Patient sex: M
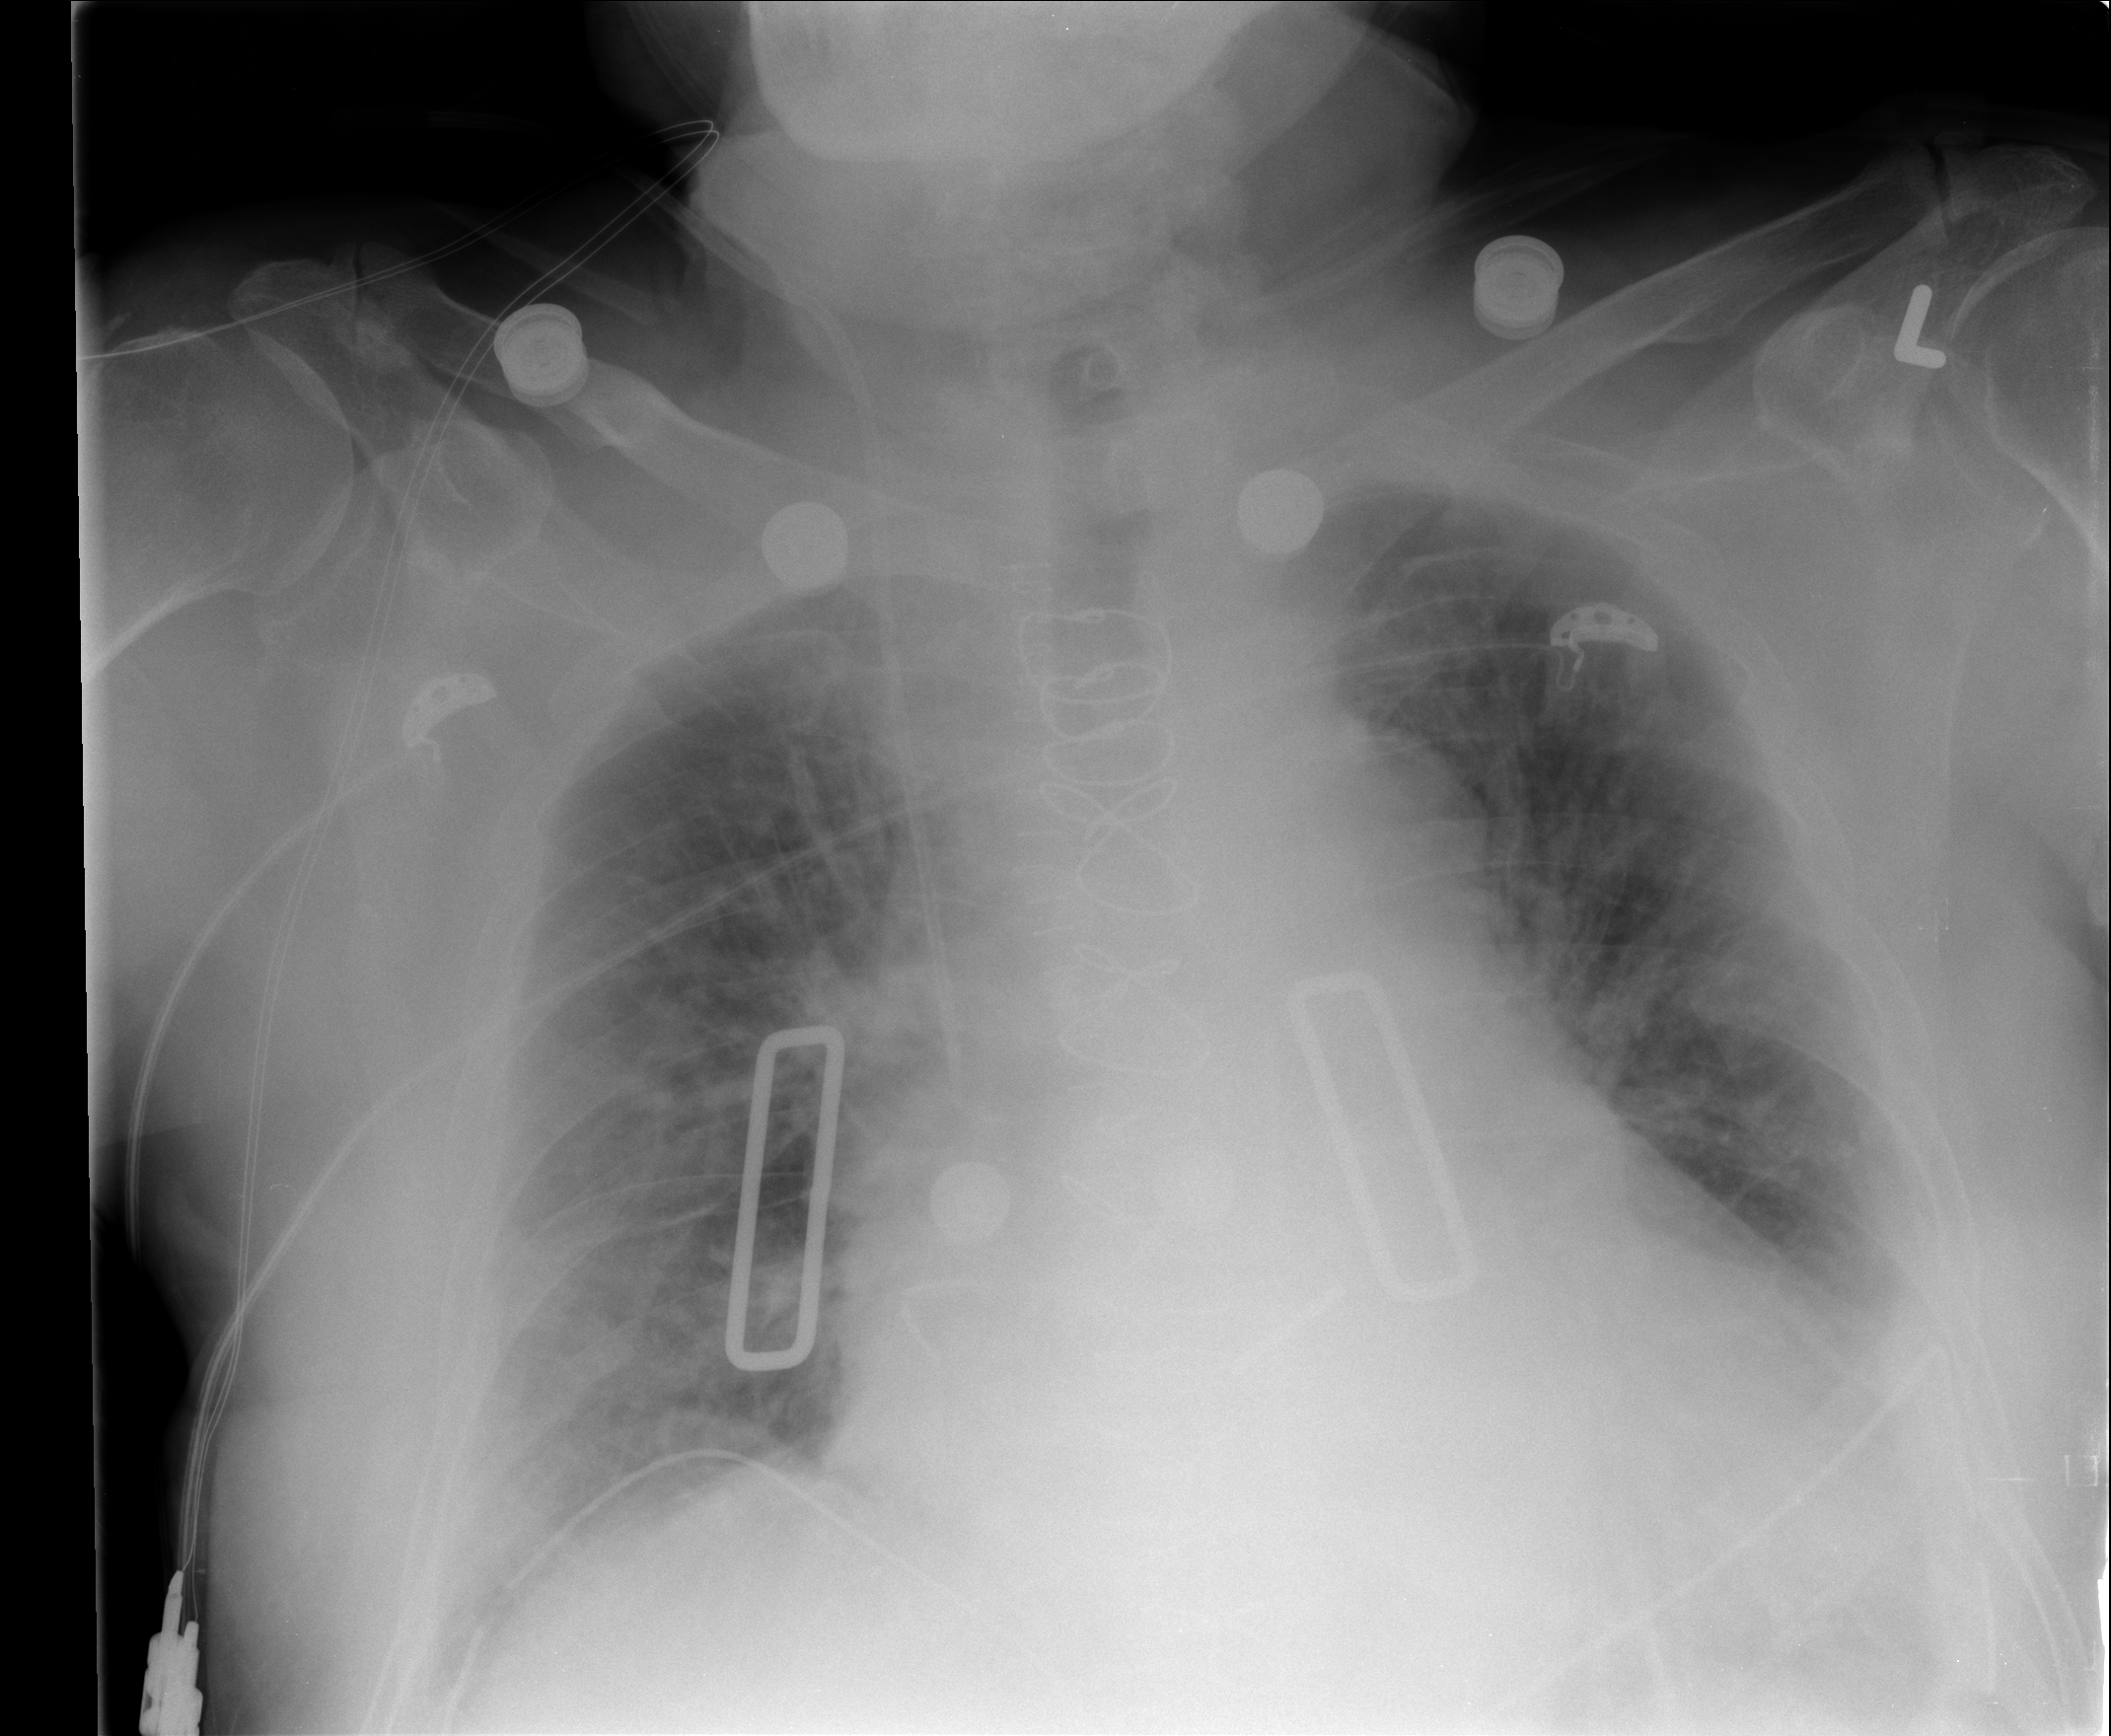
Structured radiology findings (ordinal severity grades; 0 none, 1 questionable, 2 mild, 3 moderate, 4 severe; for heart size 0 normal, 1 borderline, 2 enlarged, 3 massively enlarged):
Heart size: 2
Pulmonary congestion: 2
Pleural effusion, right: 0
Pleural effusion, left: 1
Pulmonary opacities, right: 1
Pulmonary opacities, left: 0
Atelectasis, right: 1
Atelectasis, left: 1